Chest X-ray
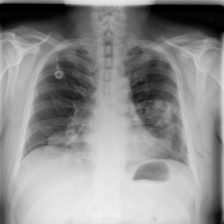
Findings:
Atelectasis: negative
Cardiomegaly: negative
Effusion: negative
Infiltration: negative
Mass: negative
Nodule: negative
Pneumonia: negative
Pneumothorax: negative
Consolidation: negative
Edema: negative
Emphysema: negative
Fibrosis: negative
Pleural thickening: negative
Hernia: negative